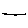
Label: line